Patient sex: F
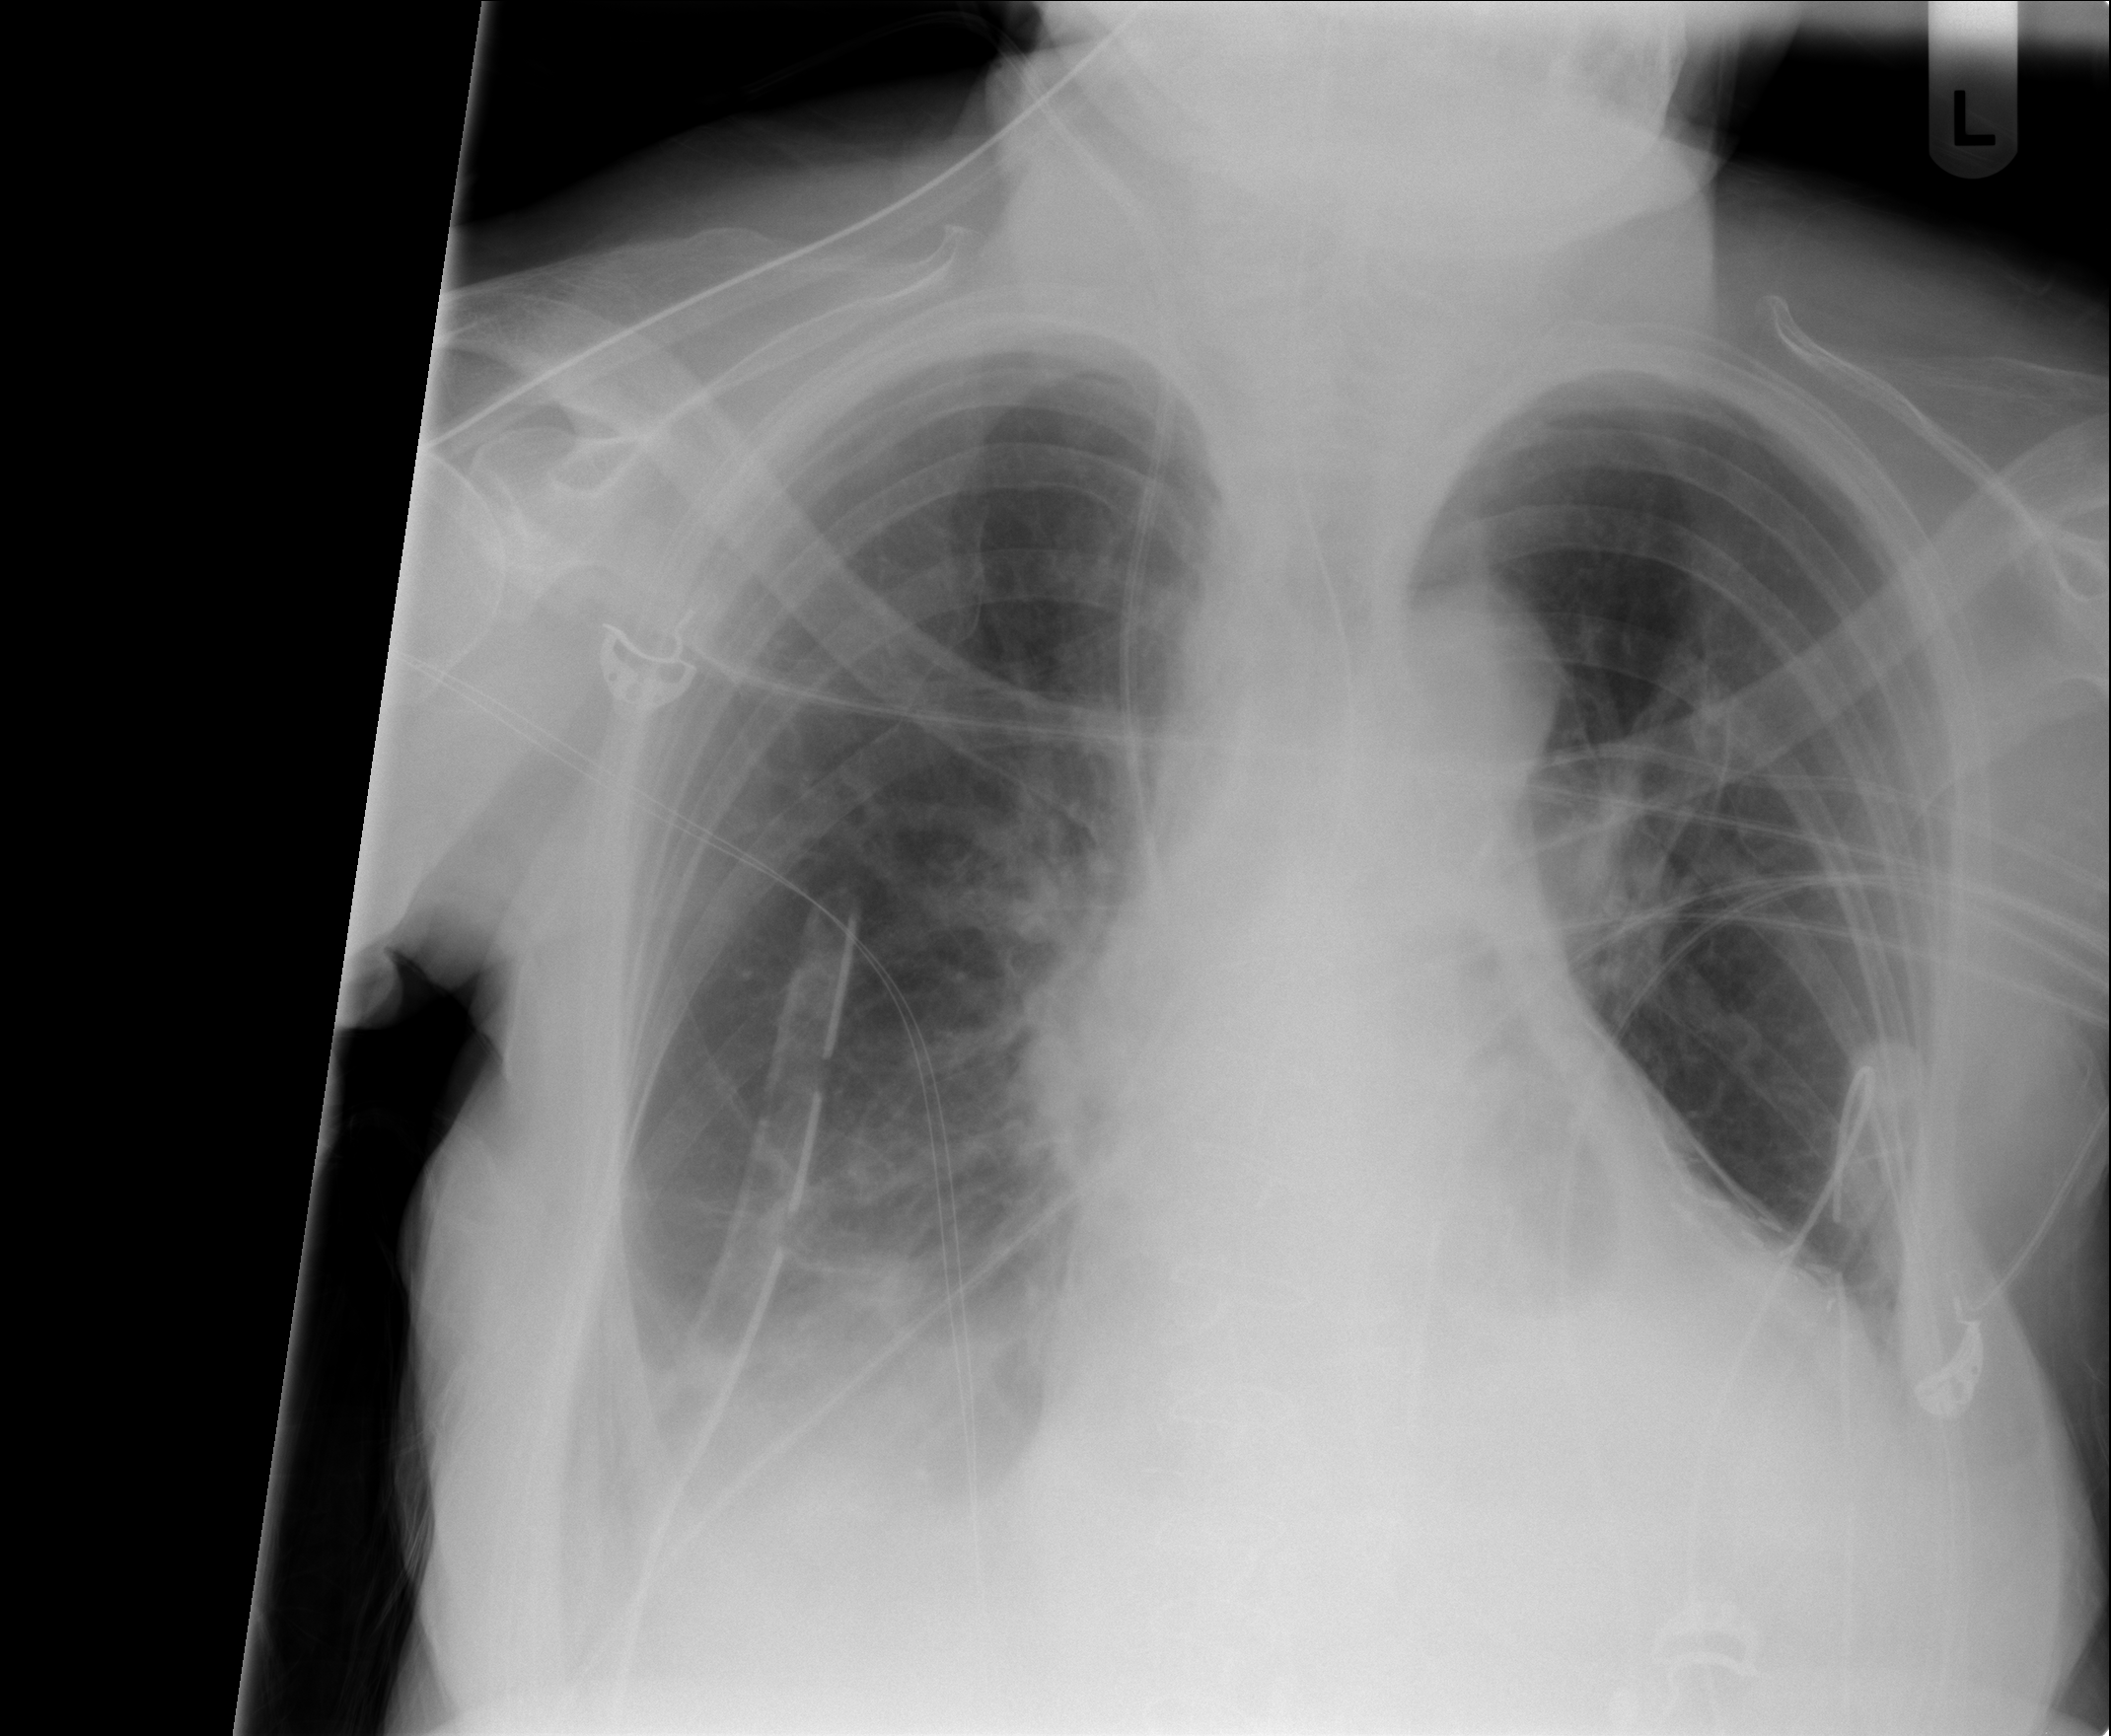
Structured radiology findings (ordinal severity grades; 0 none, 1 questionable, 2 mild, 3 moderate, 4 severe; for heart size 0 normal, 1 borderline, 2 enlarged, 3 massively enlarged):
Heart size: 1
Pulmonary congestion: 0
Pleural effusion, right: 2
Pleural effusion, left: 2
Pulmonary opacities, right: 0
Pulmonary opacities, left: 0
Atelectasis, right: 2
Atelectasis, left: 2